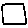
Label: square